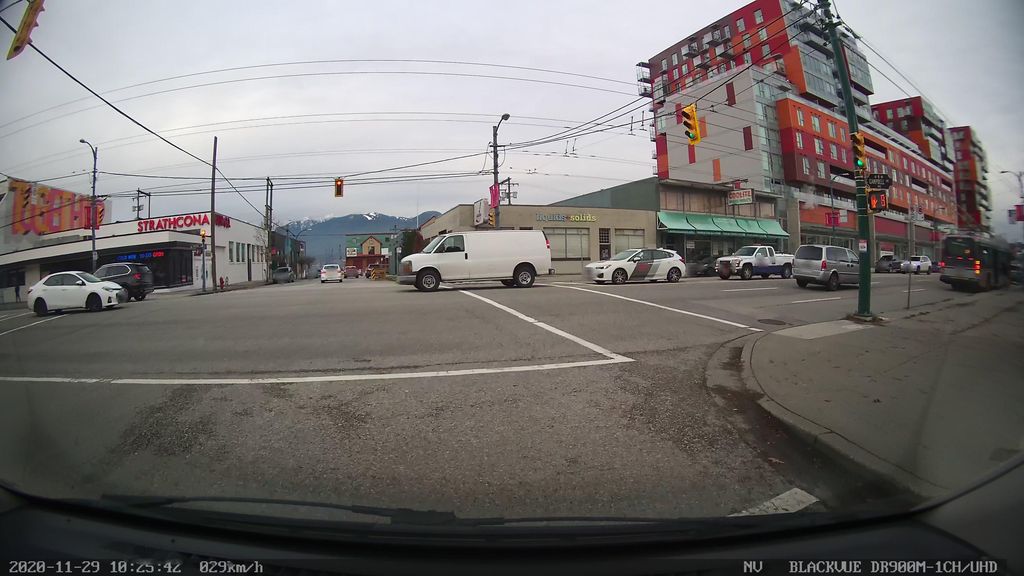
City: vancouver